Interaction volume radius: 5 \u00c5
Interaction volume height: 20 \u00c5
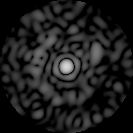
Disorder parameter: 0.8208